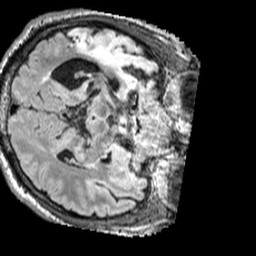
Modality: FLAIR
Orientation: axial
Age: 64
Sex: male
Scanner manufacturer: siemens
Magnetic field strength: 3 T
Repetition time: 5 s
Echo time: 0.387 s